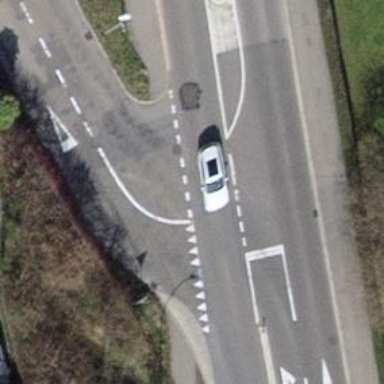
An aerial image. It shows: Road with "give way" sign.